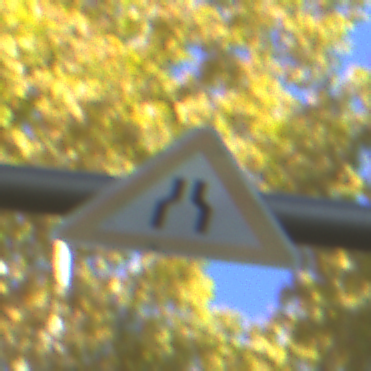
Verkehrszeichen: VerengteFahrbahn
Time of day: Midday
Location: Outdoor (Urban)
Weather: Clear
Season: NotSpecified
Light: Natural